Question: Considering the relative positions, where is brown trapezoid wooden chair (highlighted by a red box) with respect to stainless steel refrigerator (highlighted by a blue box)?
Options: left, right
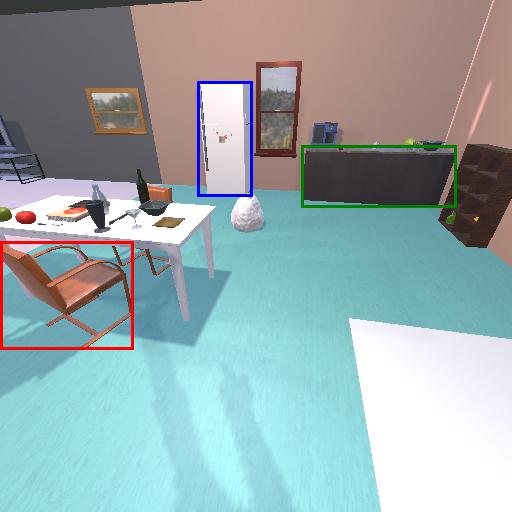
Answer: left